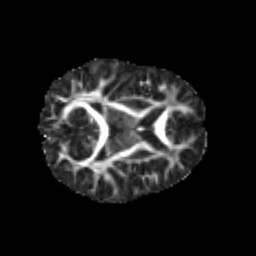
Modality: FA
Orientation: axial
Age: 6
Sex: male
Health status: healthy